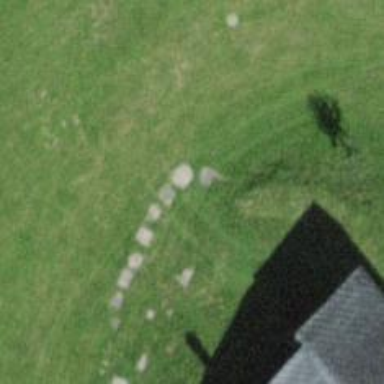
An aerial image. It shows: Grass path.